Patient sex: M
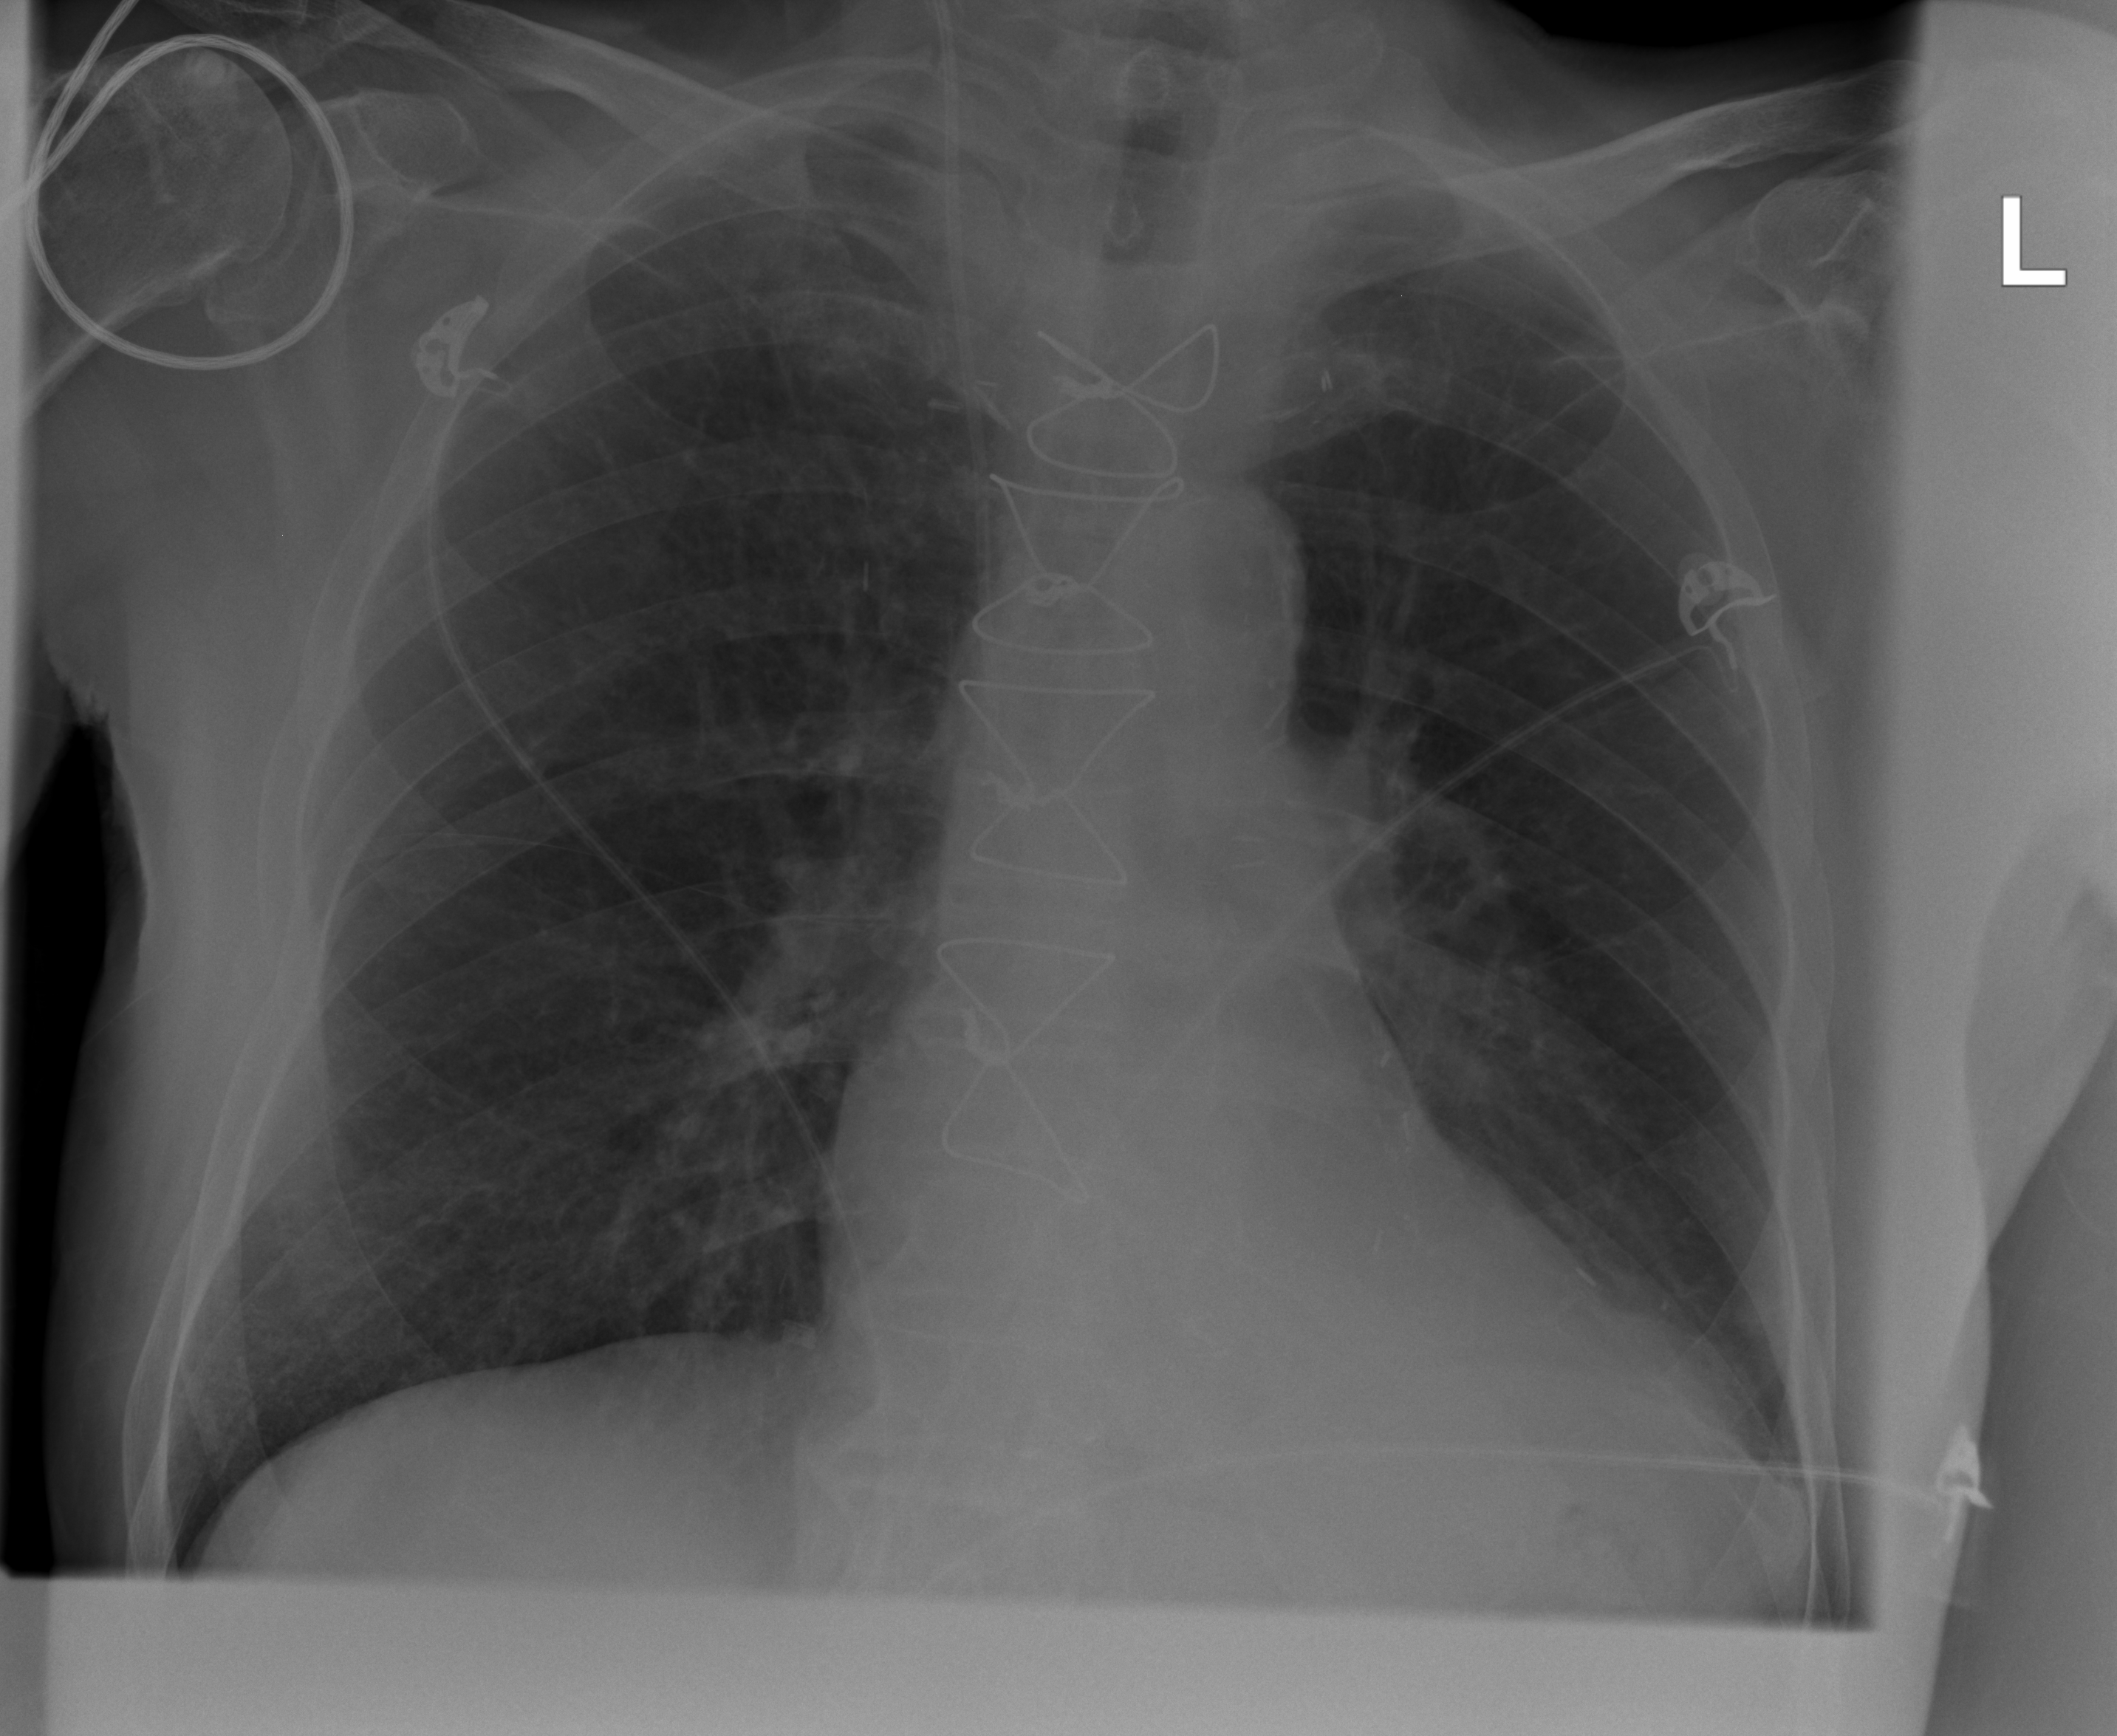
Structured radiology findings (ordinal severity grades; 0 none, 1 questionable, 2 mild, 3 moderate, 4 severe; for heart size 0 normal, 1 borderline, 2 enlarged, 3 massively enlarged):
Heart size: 0
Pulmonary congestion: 0
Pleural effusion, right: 0
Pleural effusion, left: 0
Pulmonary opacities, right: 0
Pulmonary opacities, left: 0
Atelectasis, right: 0
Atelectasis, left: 2